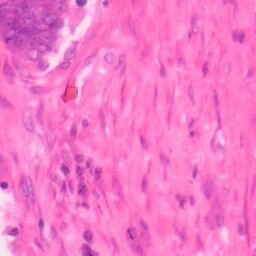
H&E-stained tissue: Colon